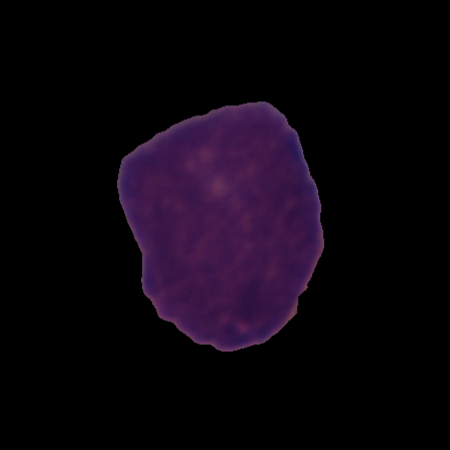
Label: cancer